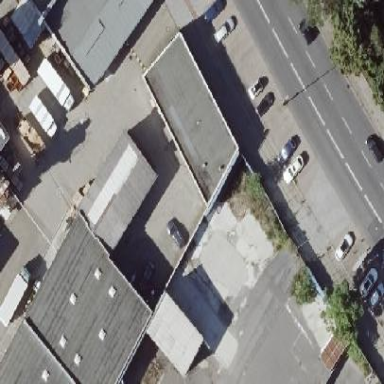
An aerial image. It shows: Commercial building.